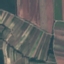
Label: PermanentCrop